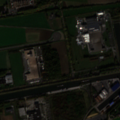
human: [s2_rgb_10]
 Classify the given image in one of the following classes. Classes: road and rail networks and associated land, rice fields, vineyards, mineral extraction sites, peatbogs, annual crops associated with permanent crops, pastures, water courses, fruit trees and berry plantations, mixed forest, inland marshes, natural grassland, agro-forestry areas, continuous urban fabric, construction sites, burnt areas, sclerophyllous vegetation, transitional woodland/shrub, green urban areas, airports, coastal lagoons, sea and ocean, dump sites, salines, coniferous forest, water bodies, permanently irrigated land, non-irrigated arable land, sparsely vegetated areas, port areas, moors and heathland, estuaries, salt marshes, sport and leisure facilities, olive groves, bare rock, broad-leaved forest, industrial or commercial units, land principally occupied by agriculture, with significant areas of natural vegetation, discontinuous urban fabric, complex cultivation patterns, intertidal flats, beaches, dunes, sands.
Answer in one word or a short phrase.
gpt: industrial or commercial units, non-irrigated arable land, pastures, moors and heathland